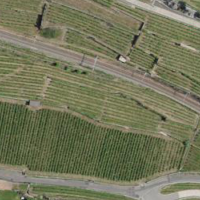
EUNIS habitat code: 40
Species observed at this site:
Cymbalaria muralis